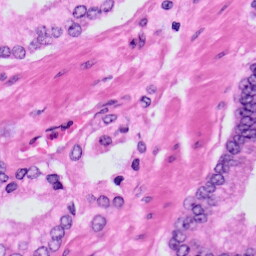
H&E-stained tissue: Prostate